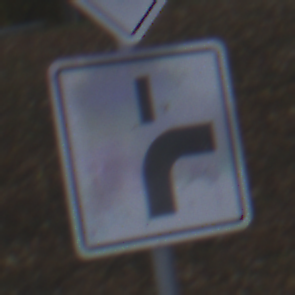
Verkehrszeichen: VerlaufVorfahrtsstrasse8
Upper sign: Vorfahrtsstrasse
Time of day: MorningAfternoon
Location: Outdoor (Urban)
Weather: Overcast
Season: NotSpecified
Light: Natural